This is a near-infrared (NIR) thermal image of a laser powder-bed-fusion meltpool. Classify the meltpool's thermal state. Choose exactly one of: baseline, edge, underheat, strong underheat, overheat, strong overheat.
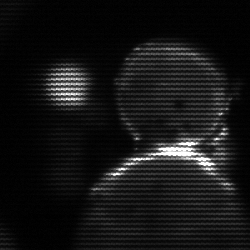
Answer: edge